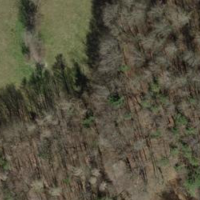
EUNIS habitat code: 41
Species observed at this site:
Urtica dioica